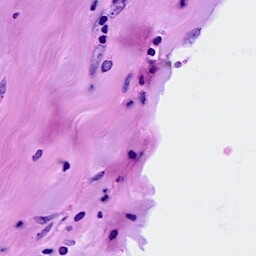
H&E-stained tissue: Breast